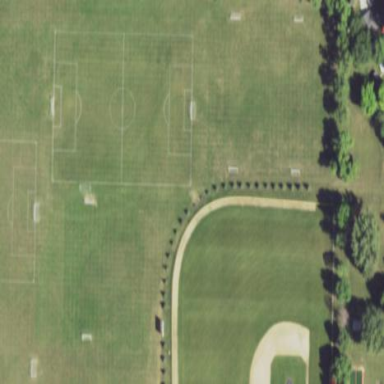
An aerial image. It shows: Soccer pitch for leisureland activities.